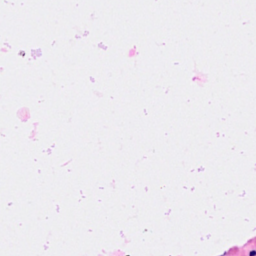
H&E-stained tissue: Breast